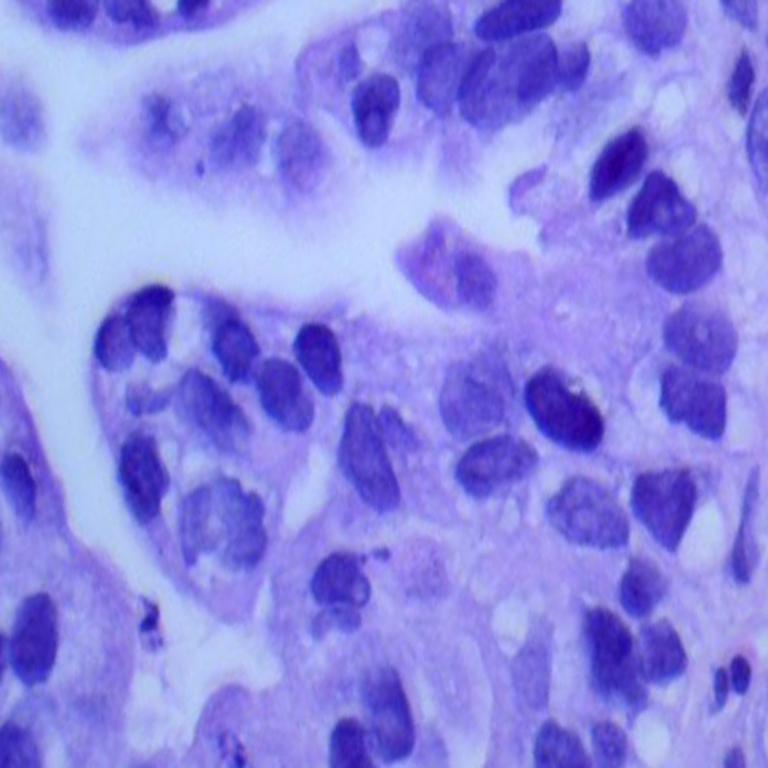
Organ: lung
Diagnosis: adenocarcinomas